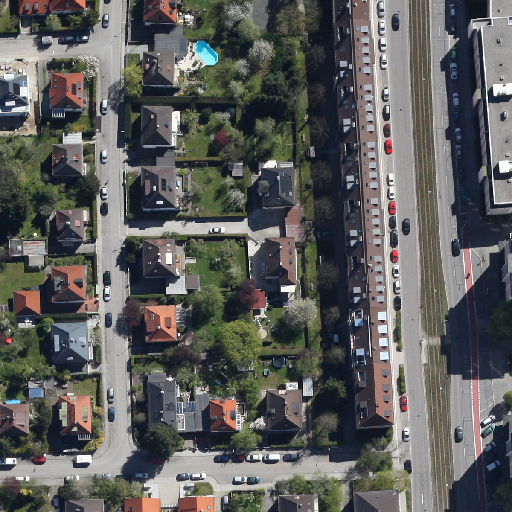
Referring expression: road marking